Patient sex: M
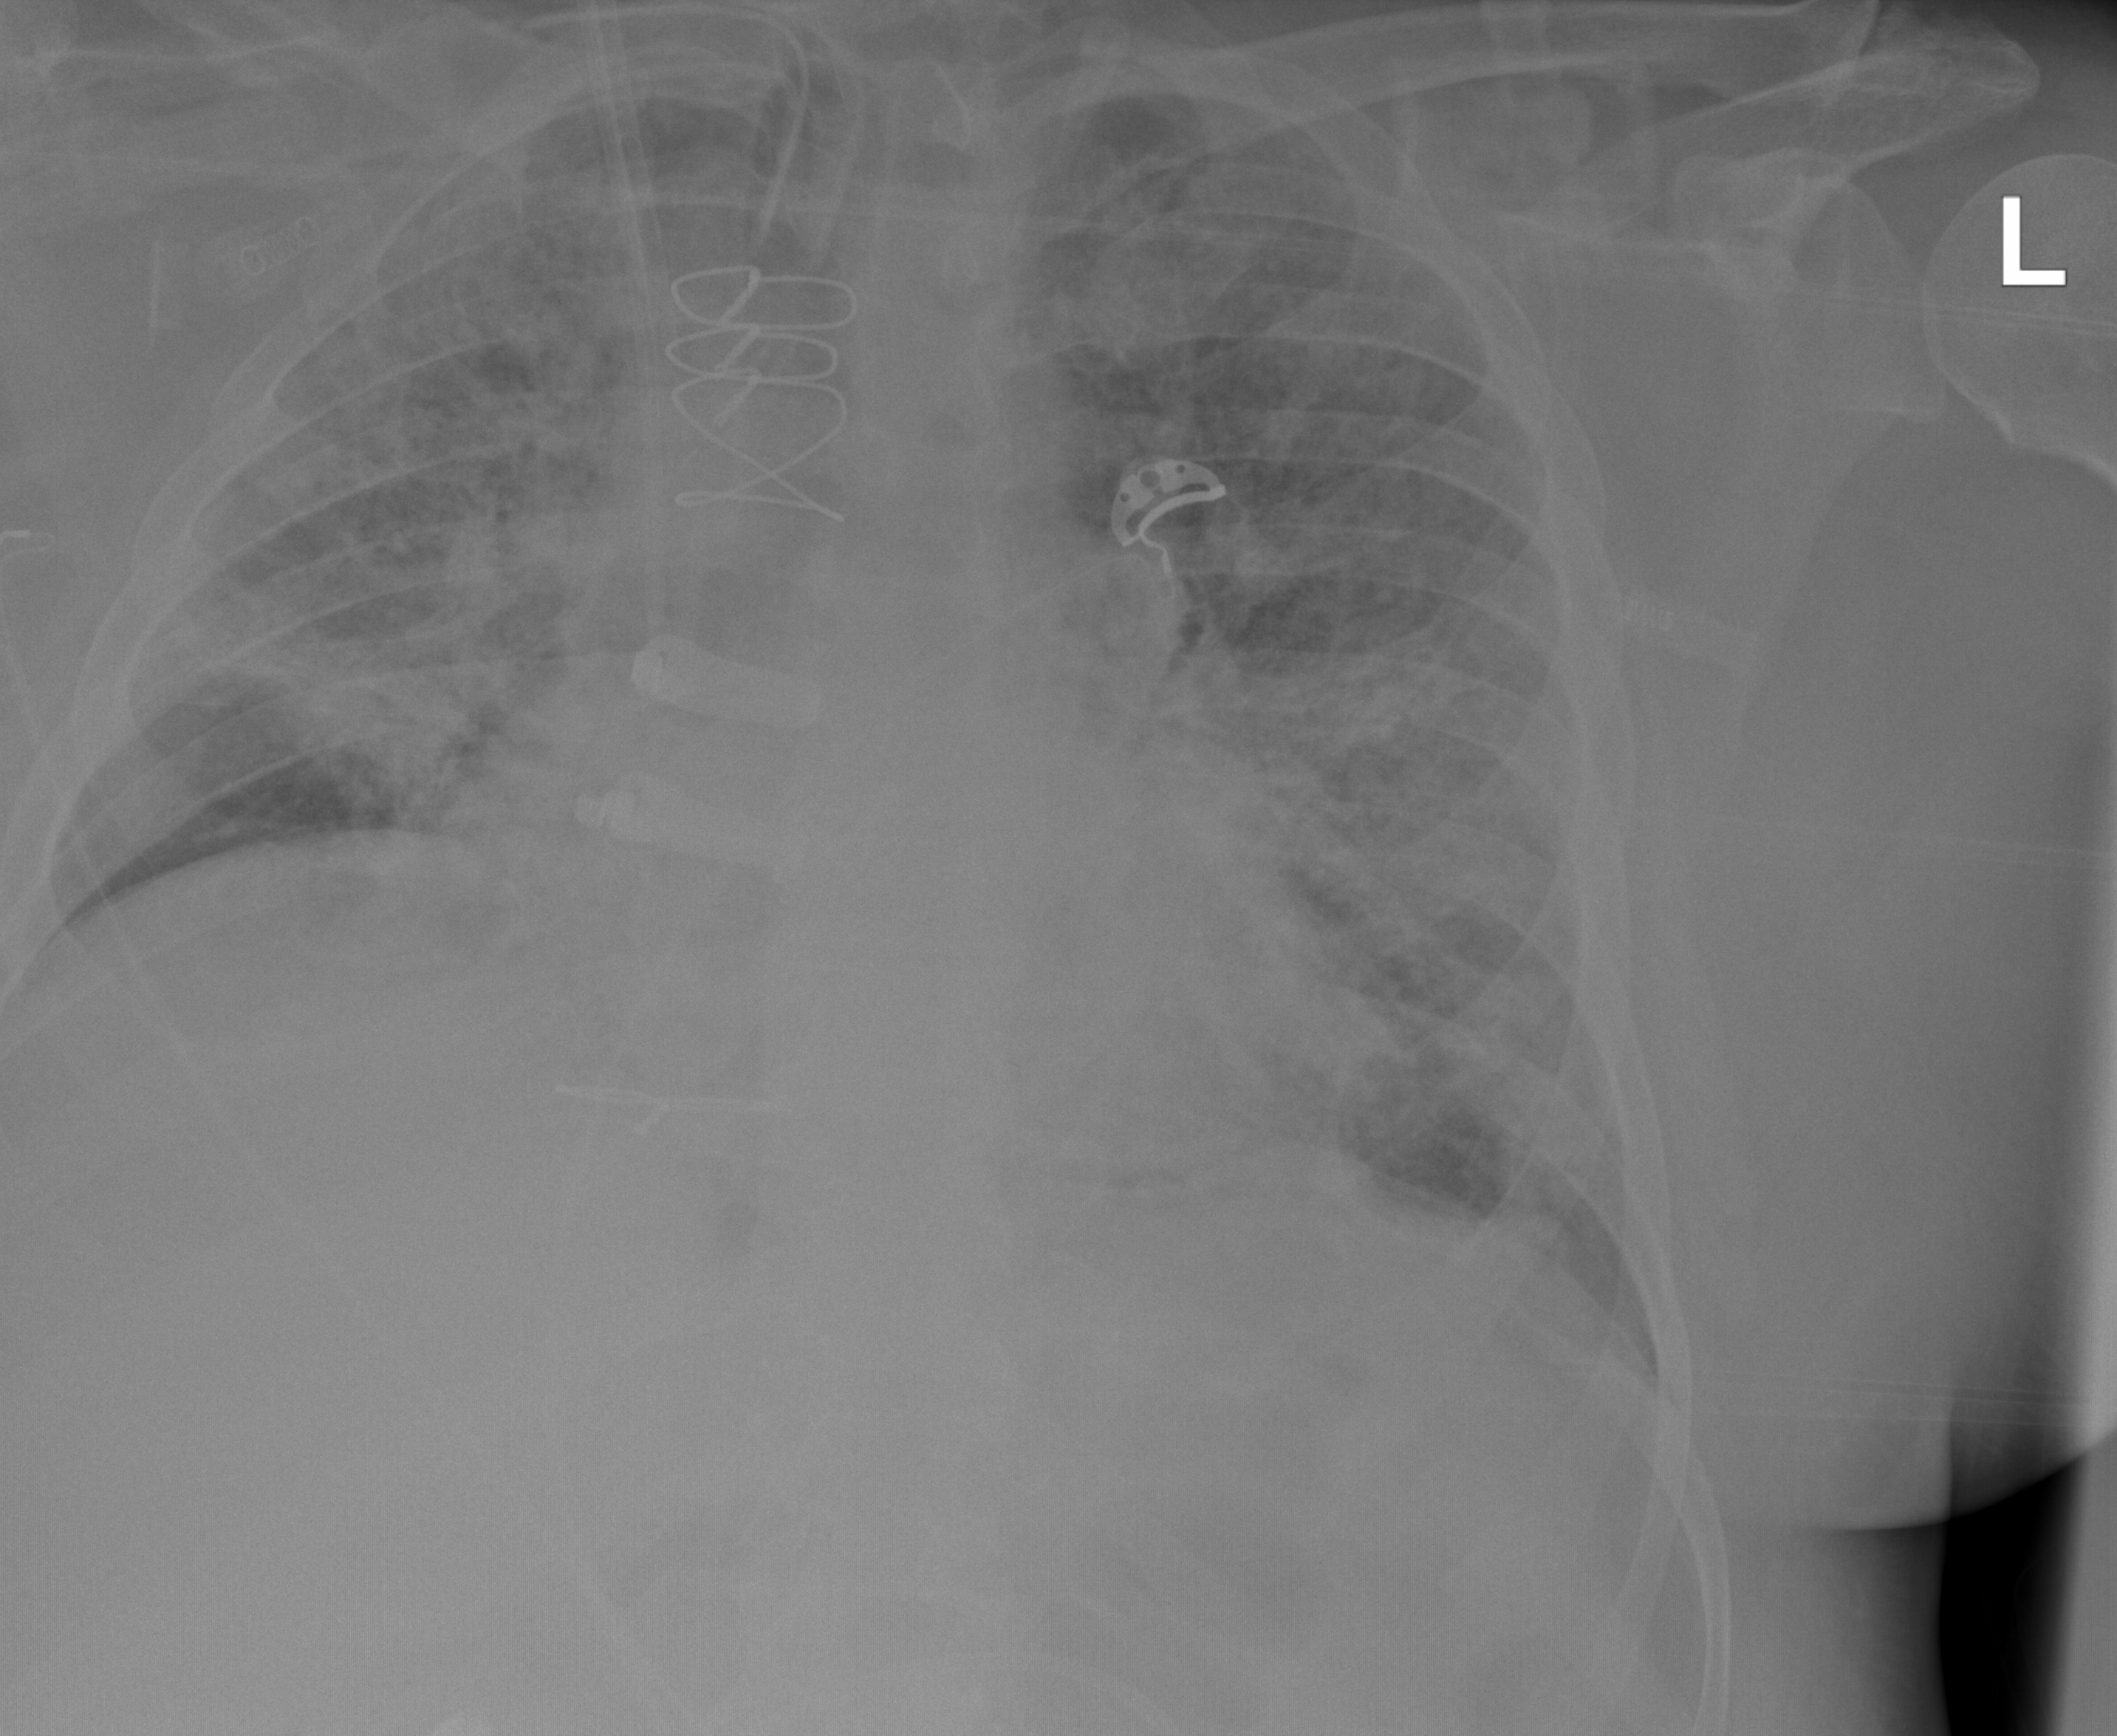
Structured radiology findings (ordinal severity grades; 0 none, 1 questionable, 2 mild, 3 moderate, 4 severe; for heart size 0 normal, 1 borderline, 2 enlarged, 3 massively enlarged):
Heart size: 2
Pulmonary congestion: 2
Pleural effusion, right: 0
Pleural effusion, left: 0
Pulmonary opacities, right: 3
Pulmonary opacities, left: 3
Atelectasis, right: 2
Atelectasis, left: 2